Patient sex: M
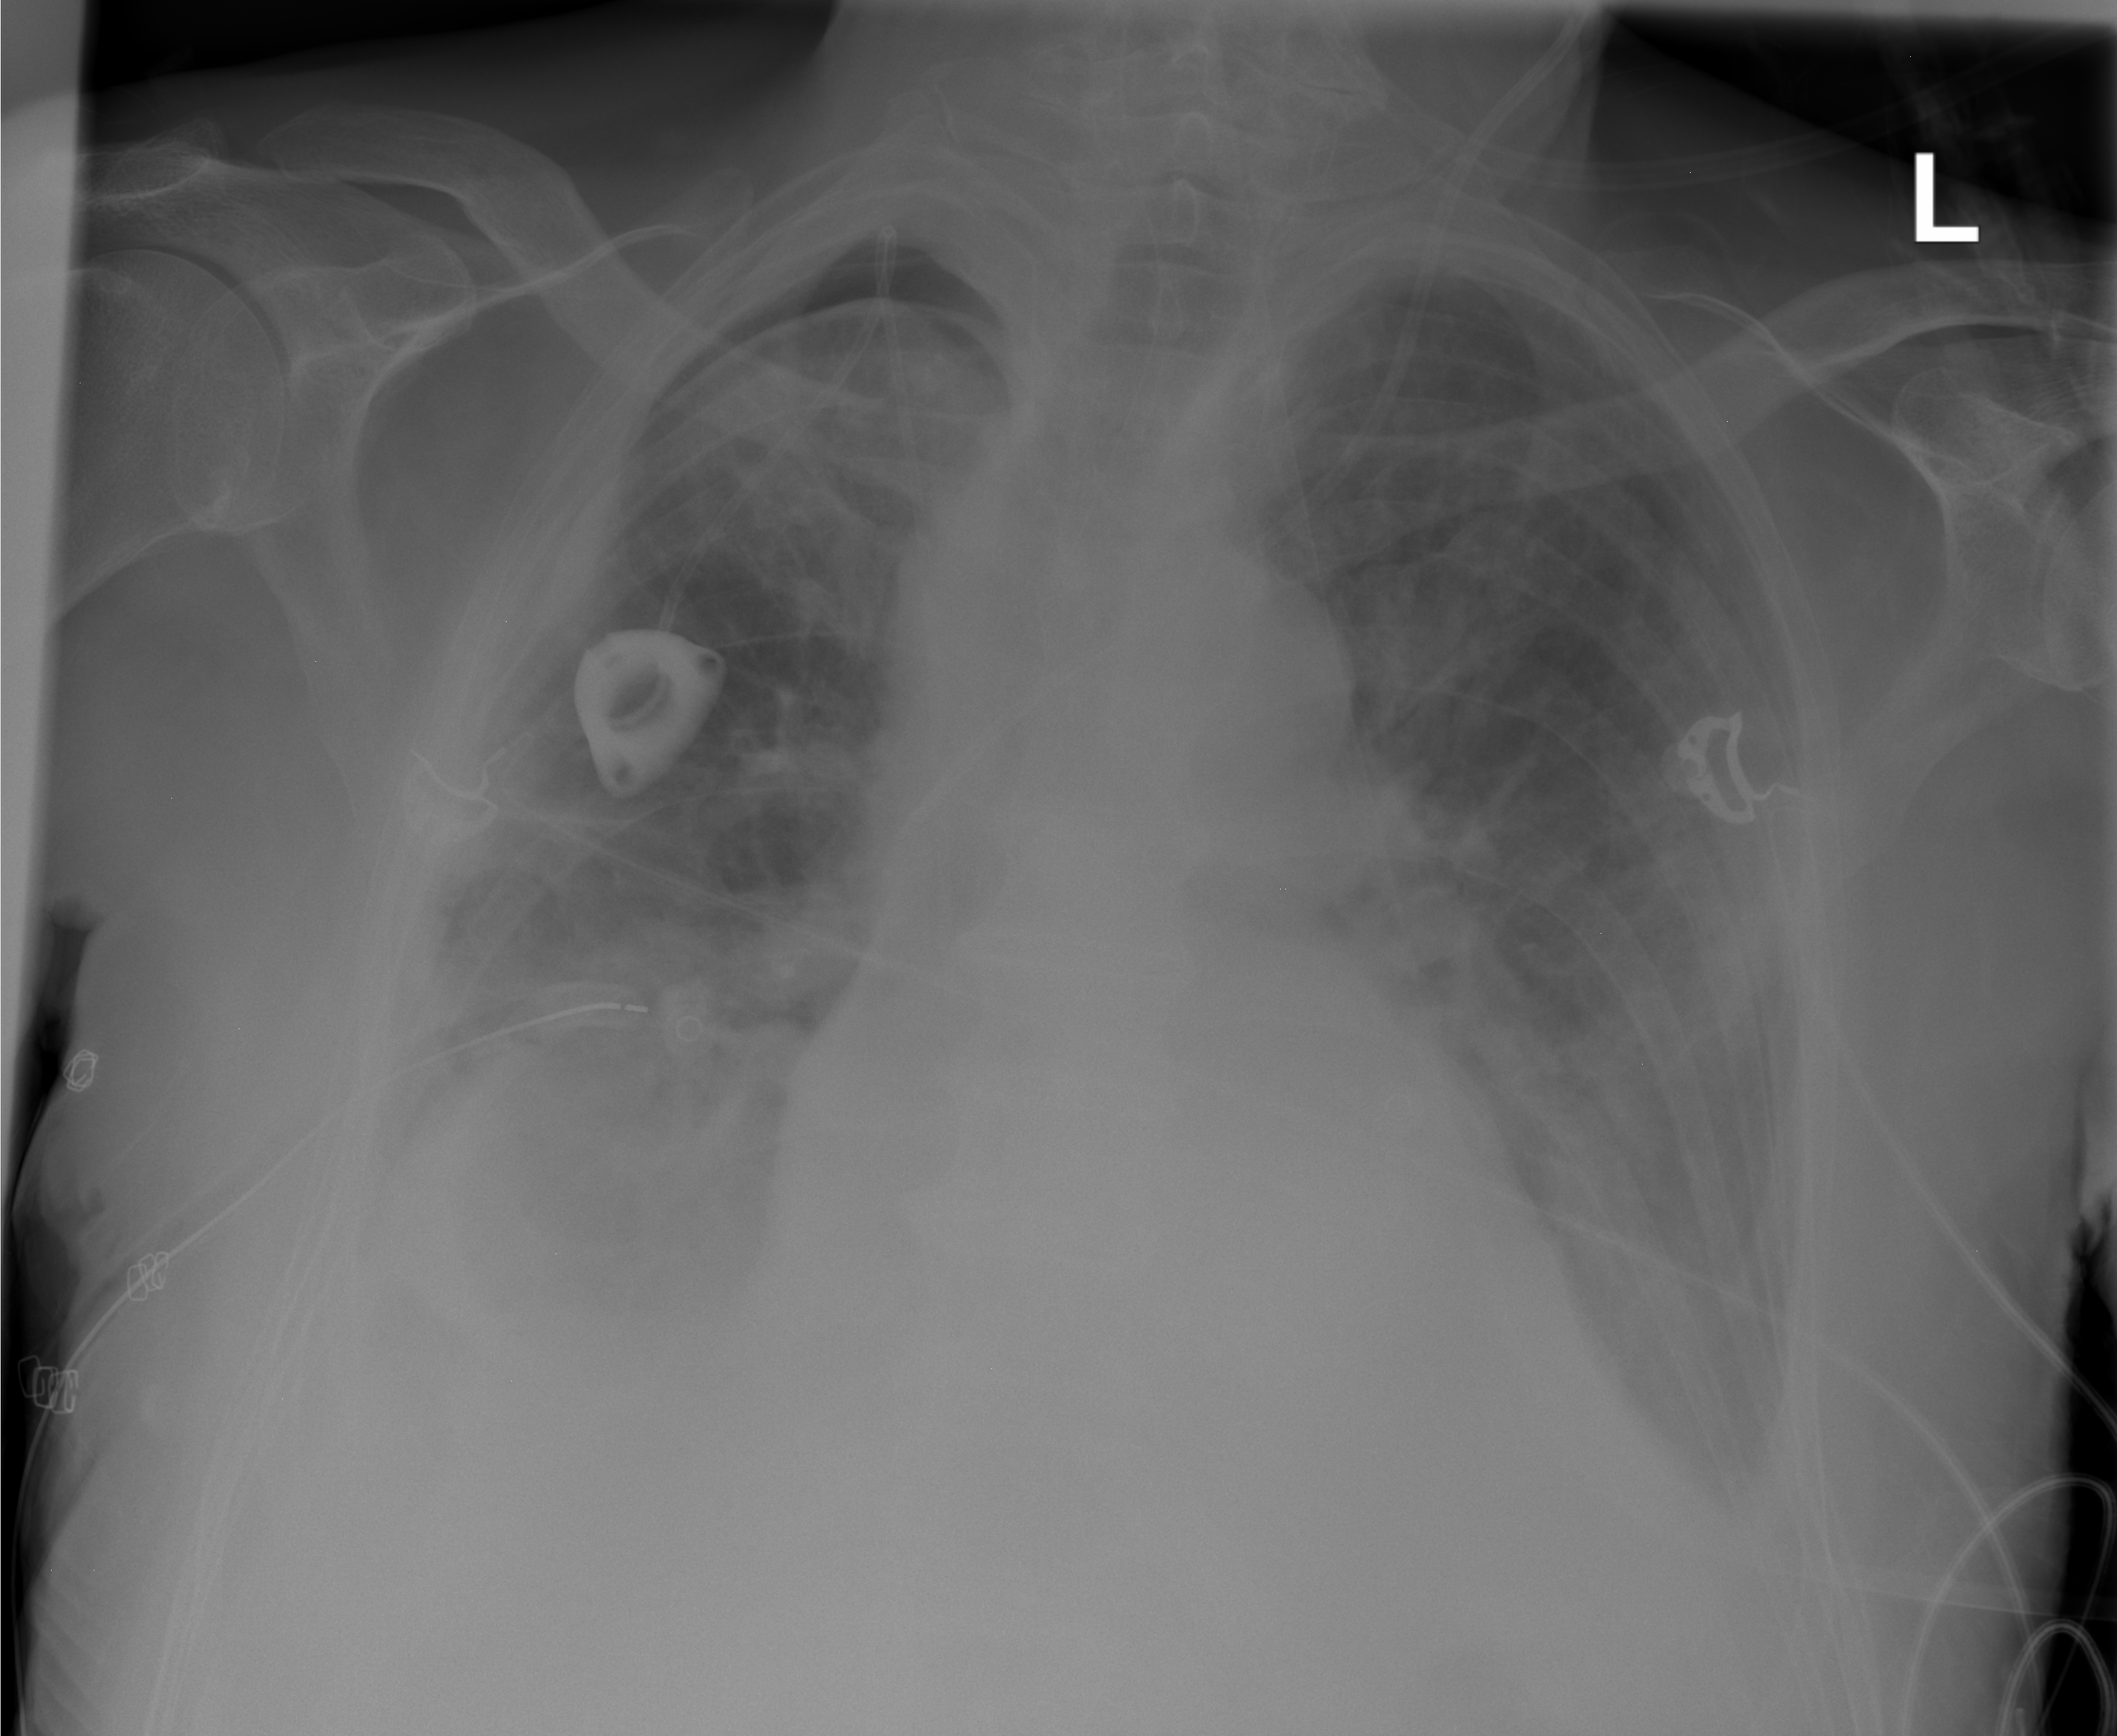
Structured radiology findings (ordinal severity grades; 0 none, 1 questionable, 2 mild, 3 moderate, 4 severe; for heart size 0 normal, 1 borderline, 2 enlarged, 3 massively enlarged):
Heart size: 0
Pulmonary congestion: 2
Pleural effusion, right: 0
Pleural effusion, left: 2
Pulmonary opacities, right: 0
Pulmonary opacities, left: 0
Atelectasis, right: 3
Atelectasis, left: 2